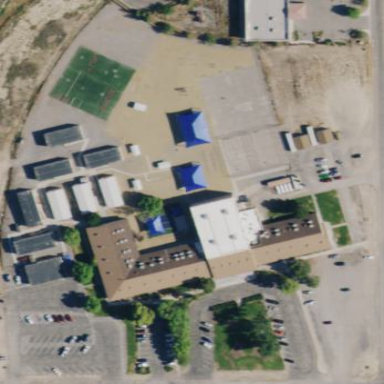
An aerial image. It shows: School.